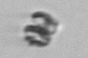
Label: Thalassiosira_sp_aff_mala